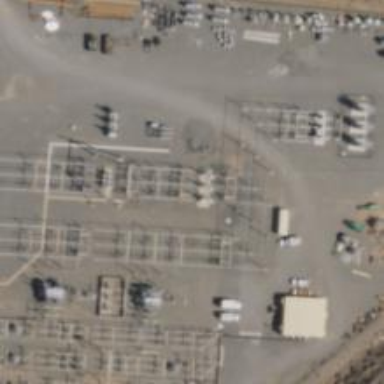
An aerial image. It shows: Switch for power supply.